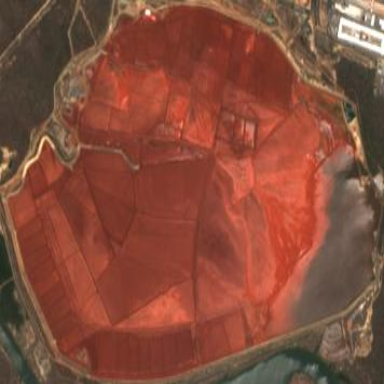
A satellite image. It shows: Tailings pond that is man-made.